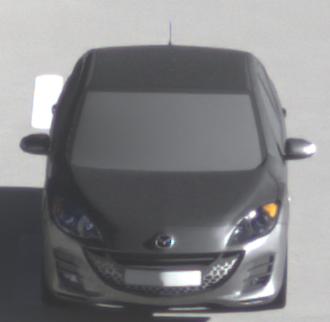
Make: Mazda
Model: 3 1.6
Detailed model: 3 (BL)
Model produced from: 2009/05
Model produced until: 2010/12
Doors: 5
Color: gray
Road condition: dry road
Daytime: morning or afternoon
Contrast: high contrast